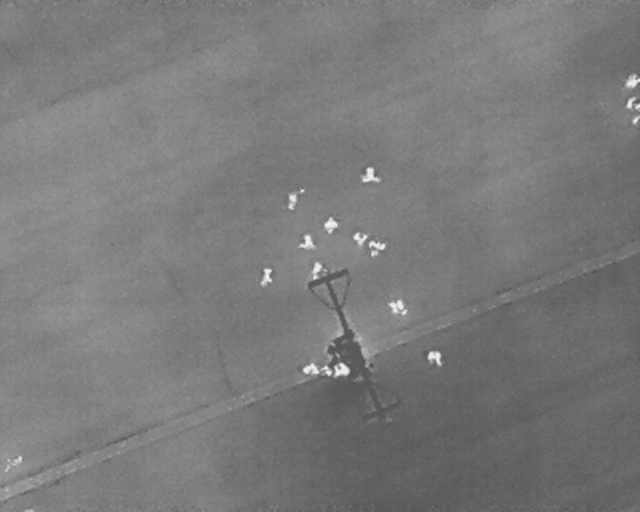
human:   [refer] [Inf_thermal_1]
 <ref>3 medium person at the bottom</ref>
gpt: <box>[[66, 68, 69, 71, 2], [52, 70, 54, 73, 2], [47, 70, 49, 73, 2]]</box>

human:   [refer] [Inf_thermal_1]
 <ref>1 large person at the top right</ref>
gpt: <box>[[96, 19, 100, 22, 2]]</box>